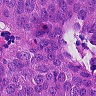
Metastatic tissue present: yes